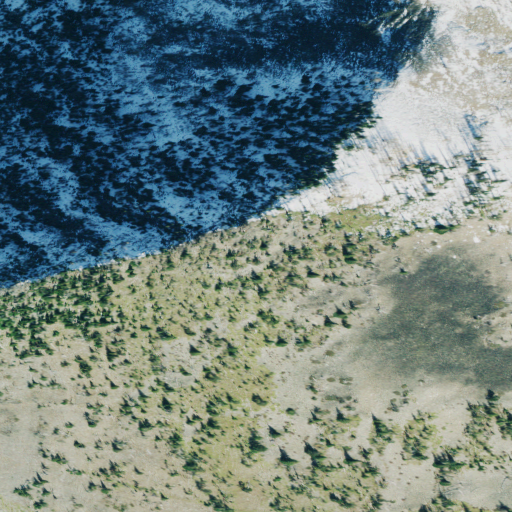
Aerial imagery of mountain in Montana named Parmenter Mountain containing evergreen forest, shrub, grassland, and barren land